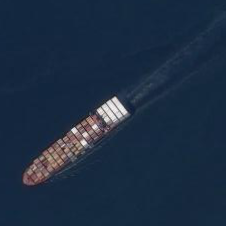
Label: Container_ship